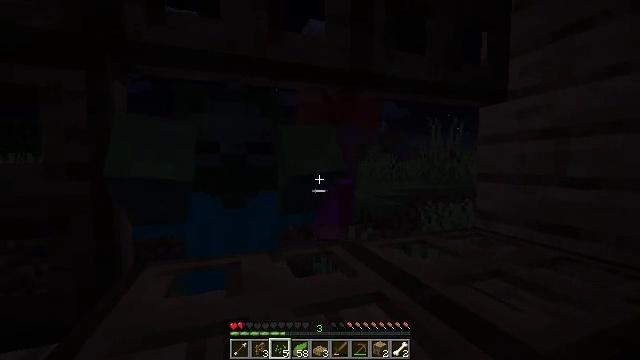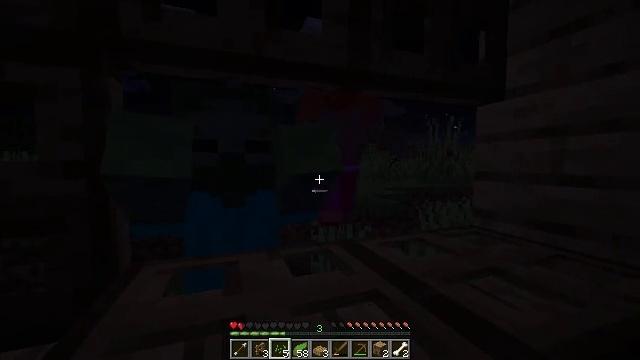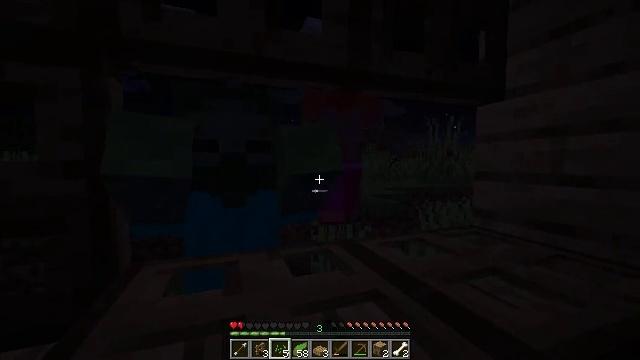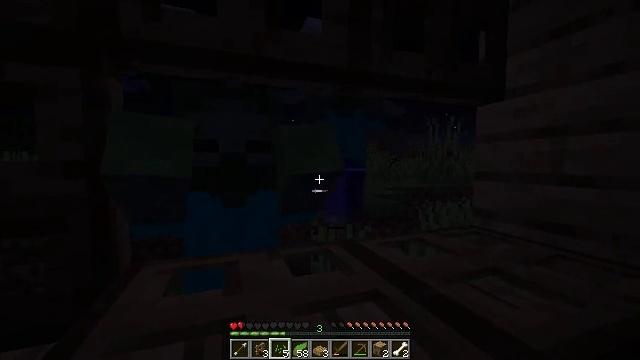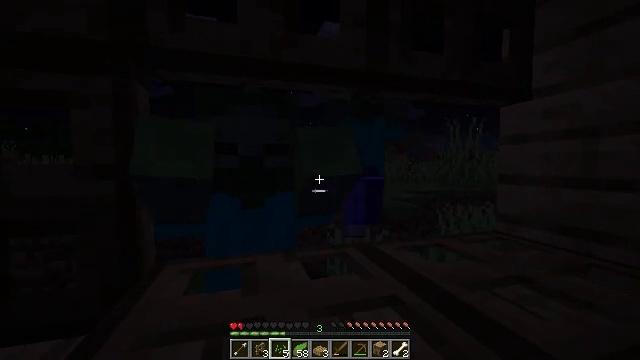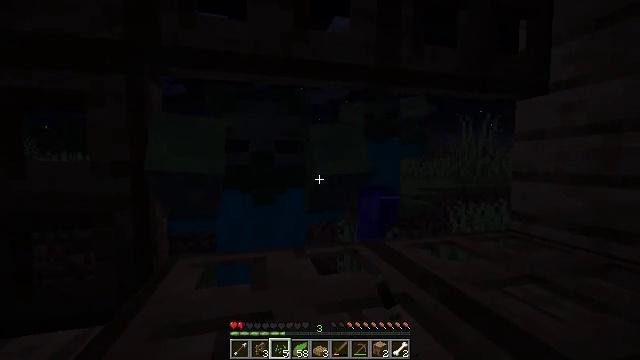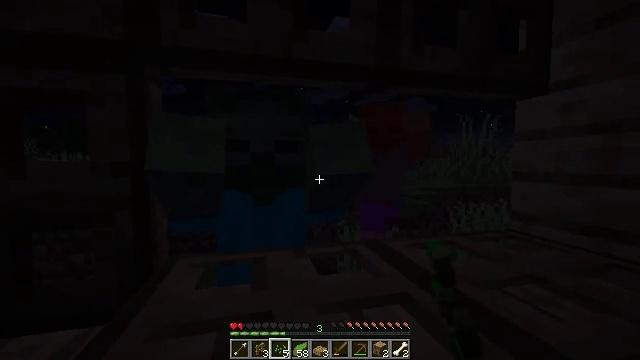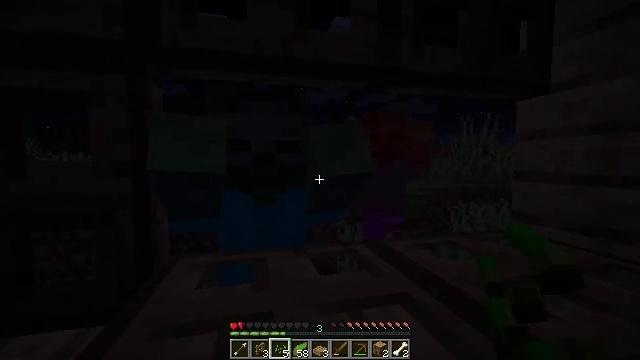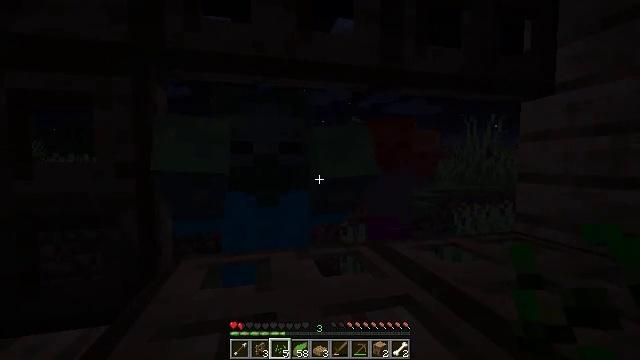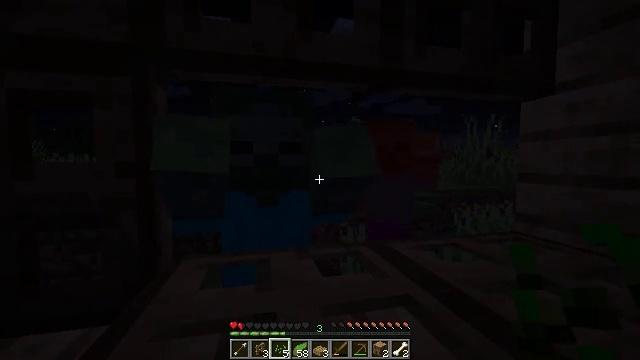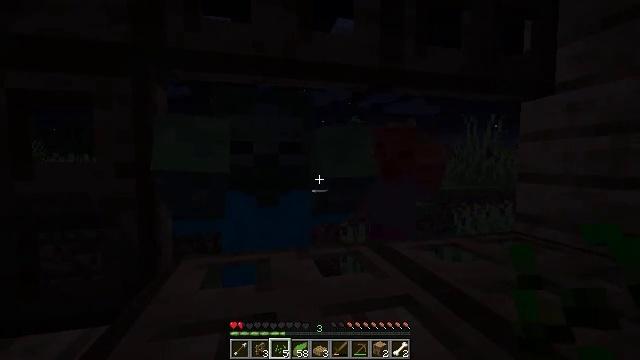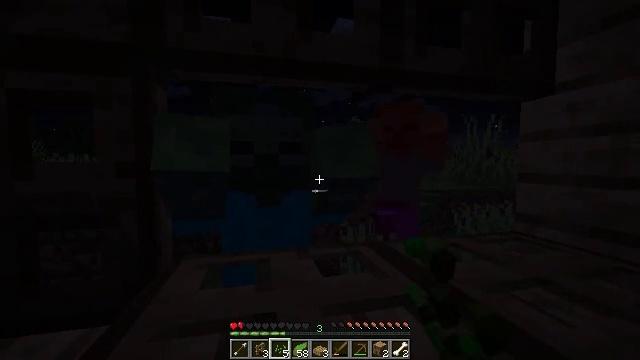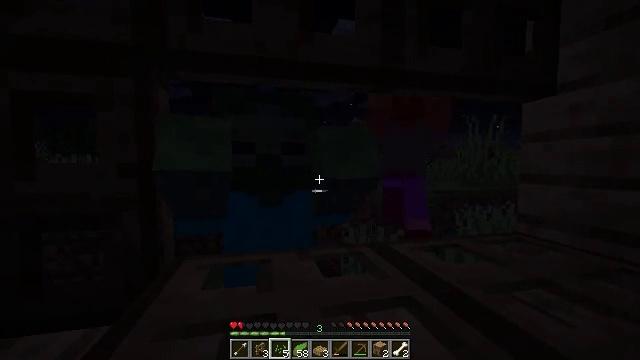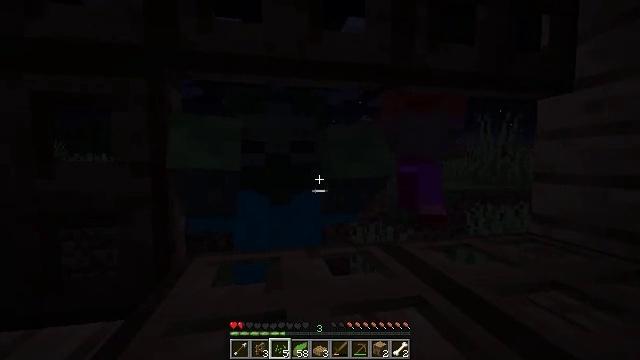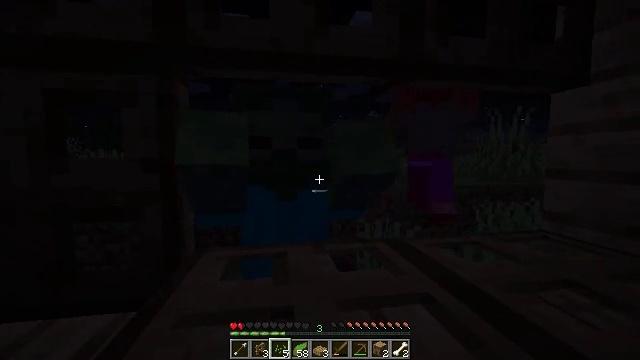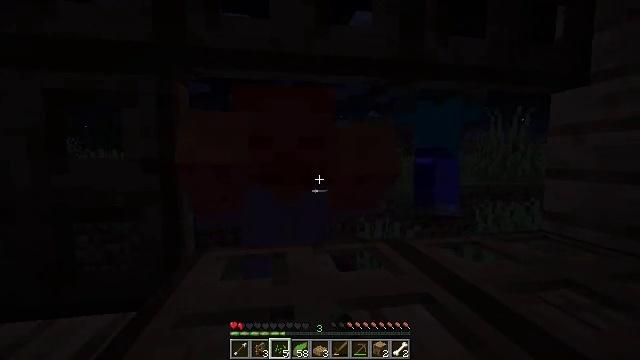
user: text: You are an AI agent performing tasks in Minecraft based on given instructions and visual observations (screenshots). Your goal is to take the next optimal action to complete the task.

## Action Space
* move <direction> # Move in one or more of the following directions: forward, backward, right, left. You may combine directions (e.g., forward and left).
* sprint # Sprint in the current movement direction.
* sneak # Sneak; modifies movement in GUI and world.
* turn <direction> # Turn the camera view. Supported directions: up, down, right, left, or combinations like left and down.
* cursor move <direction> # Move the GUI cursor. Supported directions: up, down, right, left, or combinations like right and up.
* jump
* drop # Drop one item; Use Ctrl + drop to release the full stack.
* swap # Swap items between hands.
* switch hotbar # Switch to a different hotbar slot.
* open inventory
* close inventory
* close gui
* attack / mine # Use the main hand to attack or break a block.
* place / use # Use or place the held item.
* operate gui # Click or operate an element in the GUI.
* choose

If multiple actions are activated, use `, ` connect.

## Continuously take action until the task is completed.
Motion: motion action
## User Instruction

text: Combat enemy.
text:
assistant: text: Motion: attack / mine
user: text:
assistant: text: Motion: attack / mine
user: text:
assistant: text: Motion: attack / mine
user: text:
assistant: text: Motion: turn left, attack / mine
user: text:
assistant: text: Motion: turn left, attack / mine
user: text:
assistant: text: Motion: attack / mine
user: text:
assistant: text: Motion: attack / mine
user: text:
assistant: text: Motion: attack / mine
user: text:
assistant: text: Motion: no_op
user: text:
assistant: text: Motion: attack / mine
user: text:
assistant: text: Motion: attack / mine
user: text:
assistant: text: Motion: attack / mine
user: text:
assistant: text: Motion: turn left
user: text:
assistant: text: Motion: turn left, attack / mine
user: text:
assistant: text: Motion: attack / mine
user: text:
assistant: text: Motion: attack / mine
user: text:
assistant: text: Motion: no_op
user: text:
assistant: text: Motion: attack / mine
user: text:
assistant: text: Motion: attack / mine
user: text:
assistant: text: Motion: attack / mine
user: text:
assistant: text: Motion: attack / mine
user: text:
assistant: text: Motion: no_op
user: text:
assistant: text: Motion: attack / mine
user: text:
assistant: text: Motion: attack / mine
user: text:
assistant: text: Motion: attack / mine
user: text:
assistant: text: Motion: no_op
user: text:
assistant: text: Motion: attack / mine
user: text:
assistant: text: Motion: attack / mine
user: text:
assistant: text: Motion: attack / mine
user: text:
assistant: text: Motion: no_op